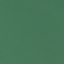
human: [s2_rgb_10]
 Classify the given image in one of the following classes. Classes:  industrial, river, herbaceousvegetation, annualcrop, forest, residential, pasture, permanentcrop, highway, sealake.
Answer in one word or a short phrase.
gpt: SeaLake